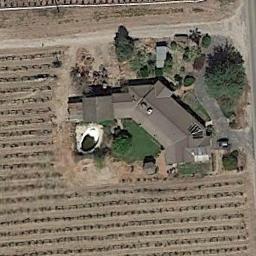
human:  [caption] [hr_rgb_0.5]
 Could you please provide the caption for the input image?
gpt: The sparse residential is on the grass next to the farmland and a road .

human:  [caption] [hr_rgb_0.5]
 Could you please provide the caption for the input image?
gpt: A path leads to this house with black roof .

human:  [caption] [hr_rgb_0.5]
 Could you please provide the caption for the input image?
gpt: In sparse residential areas there are several houses of various sizes and many green trees surrounded by farmland .

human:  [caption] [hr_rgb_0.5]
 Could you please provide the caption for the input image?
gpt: Many trees are beside the sparse residential .

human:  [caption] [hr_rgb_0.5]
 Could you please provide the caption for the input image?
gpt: A sparse residential area with a brown building beside a farmland .